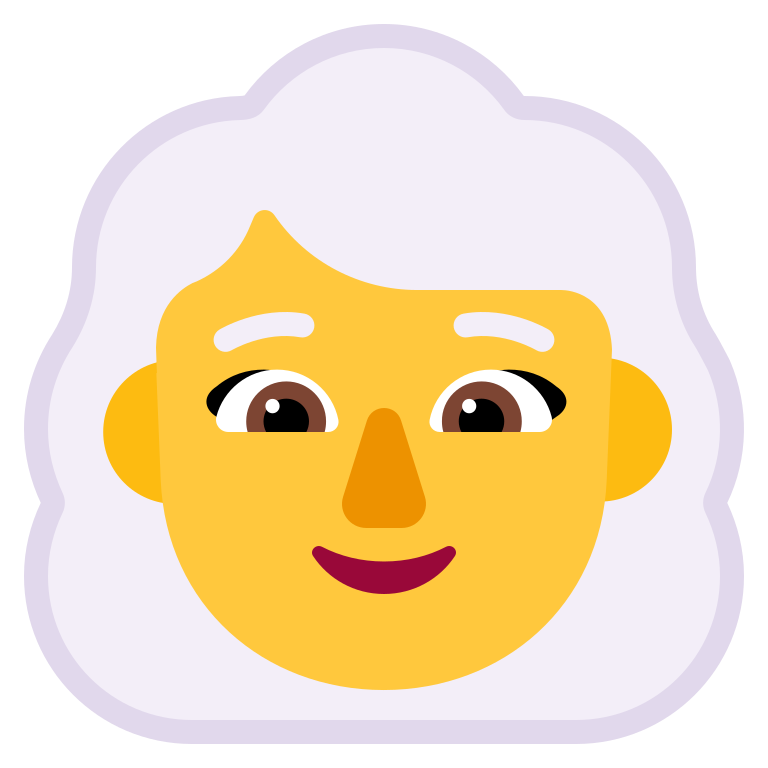
woman white hair flat default